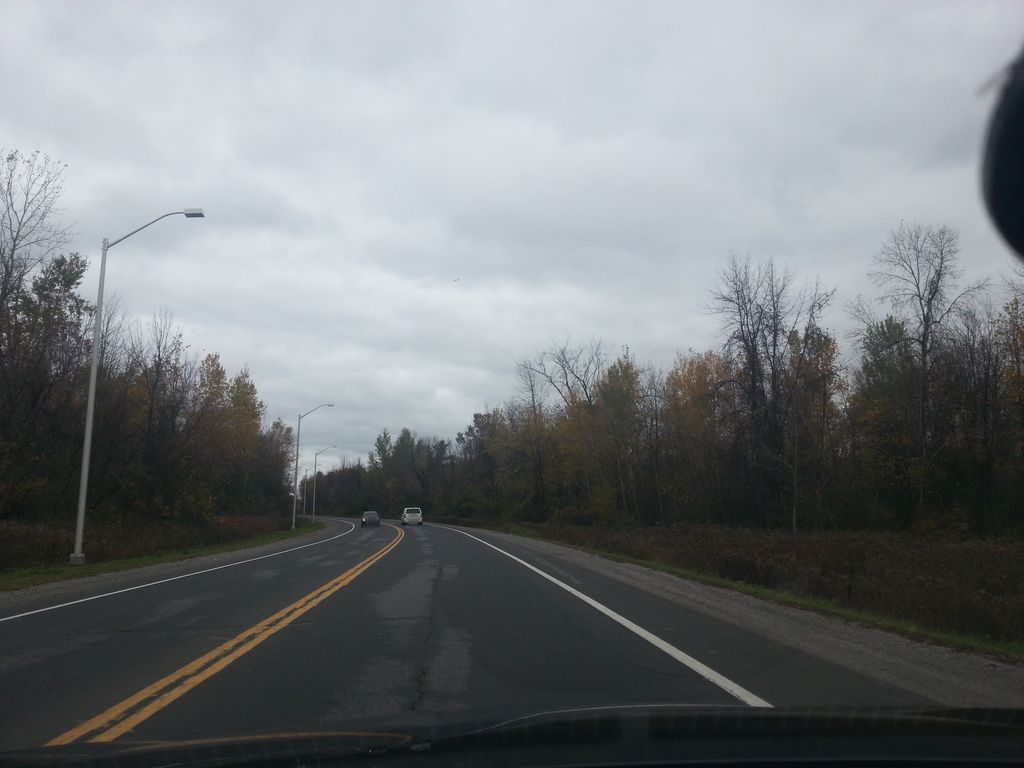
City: ottawa-gatineau